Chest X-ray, PA view. Patient: 68 years old, sex F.
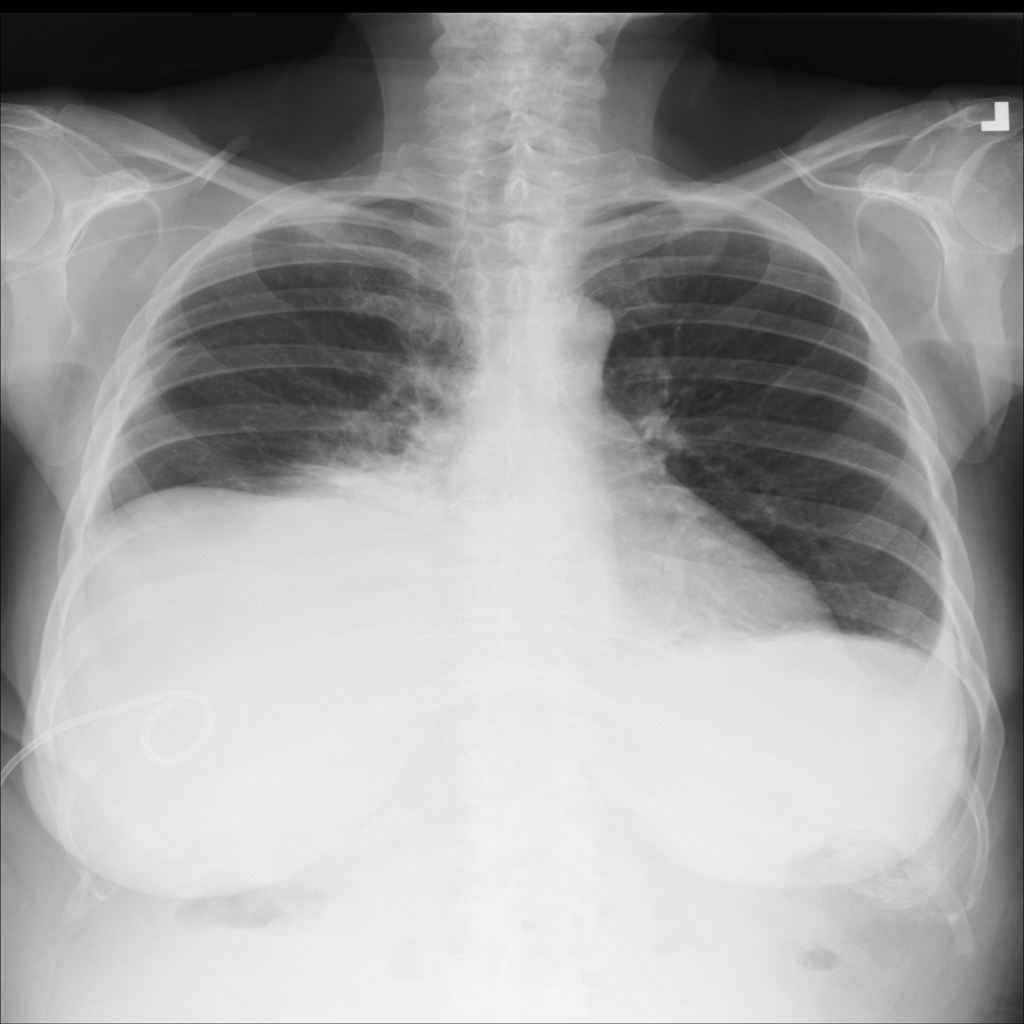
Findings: Effusion